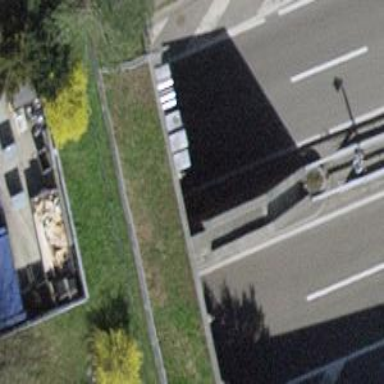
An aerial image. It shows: Tunnel on the asphalt motorway.